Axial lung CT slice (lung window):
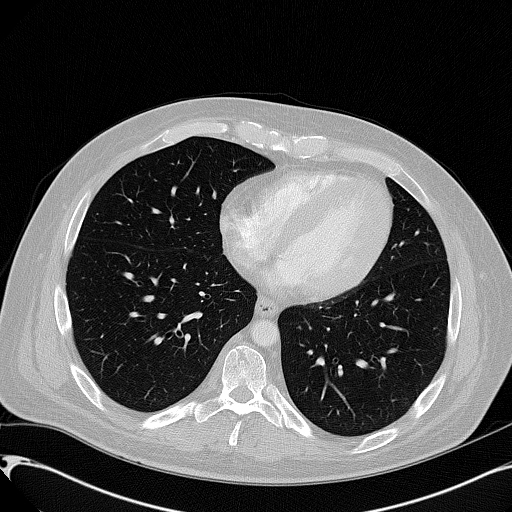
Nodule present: no